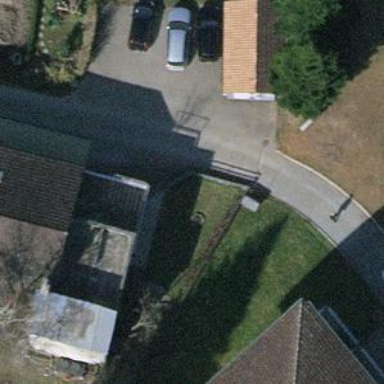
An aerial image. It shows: Residential road.